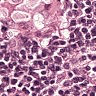
Metastatic tissue present: yes